【题型】选择题　【知识点】立体几何　【难度】easy
所有顶点都在两个平行平面上的多面体叫做"拟柱体", 两个平行平面之间的距离为$h$. "拟柱体"$\Omega$的统一体积公式为$V = \frac{1}{6}h(L + 4M + N)$(其中$L$, $M$, $N$分别为$\Omega$的上底面面积、中截面(与上下底面平行且距离相等的截面)面积、下底面面积, 如图. 在多面体$ABCDEF$中, 底面$ABCD$是边长为$2$的正方形, $AB \parallel EF$, $EF = 4$, 点$E$到底面$ABCD$的距离是$2$, 则该多面体的体积为( ).}

A. $5$ \qquad B. $\frac{16}{3}$ \qquad C. $\frac{17}{3}$ \qquad D. $6$
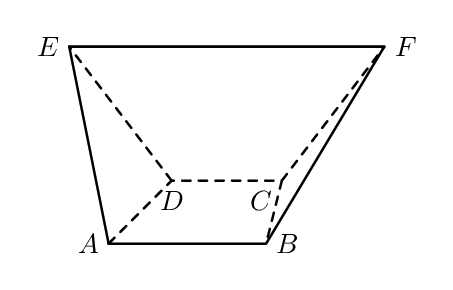
【解答】
\vspace{0.3cm}
\textbf{【答案】B}

\vspace{0.3cm}
\textbf{【分析】根据题意, 得到$h=2$, $L=0$, $N=2\times 2=4$及中截面面积$M$, 代入公式求解即可.}

\vspace{0.3cm}
\textbf{【详解】由题意得: $h=2$, $L=0$, $N=2\times 2=4$,}

分别取$BF, CF, DE, AE$的中点$G, H, K, J$, 顺次连接, 得到截面$GHKJ$为中截面, 且为长方形, 边长为

$GJ = KH = \frac{4+2}{2} = 3$, $KJ = HG = 1$,

所以$M = 3\times 1 = 3$,

所以$V = \frac{1}{6}h(L + 4M + N) = \frac{1}{6}\times 2\times (0 + 4\times 3 + 4) = \frac{16}{3}$.

故选: B.
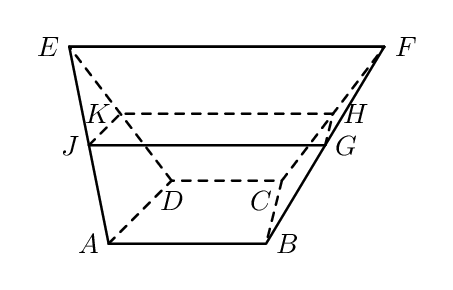